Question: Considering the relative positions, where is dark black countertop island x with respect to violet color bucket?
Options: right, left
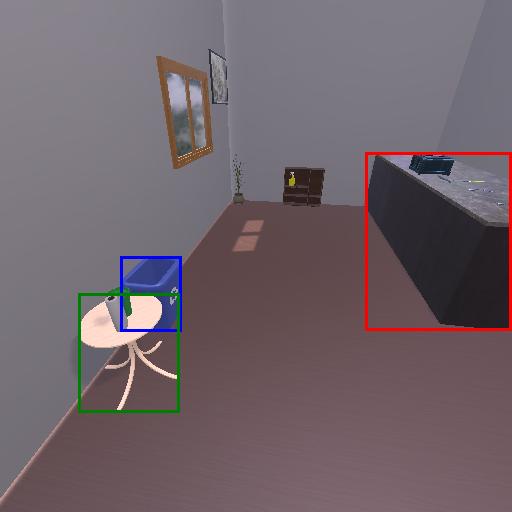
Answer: right